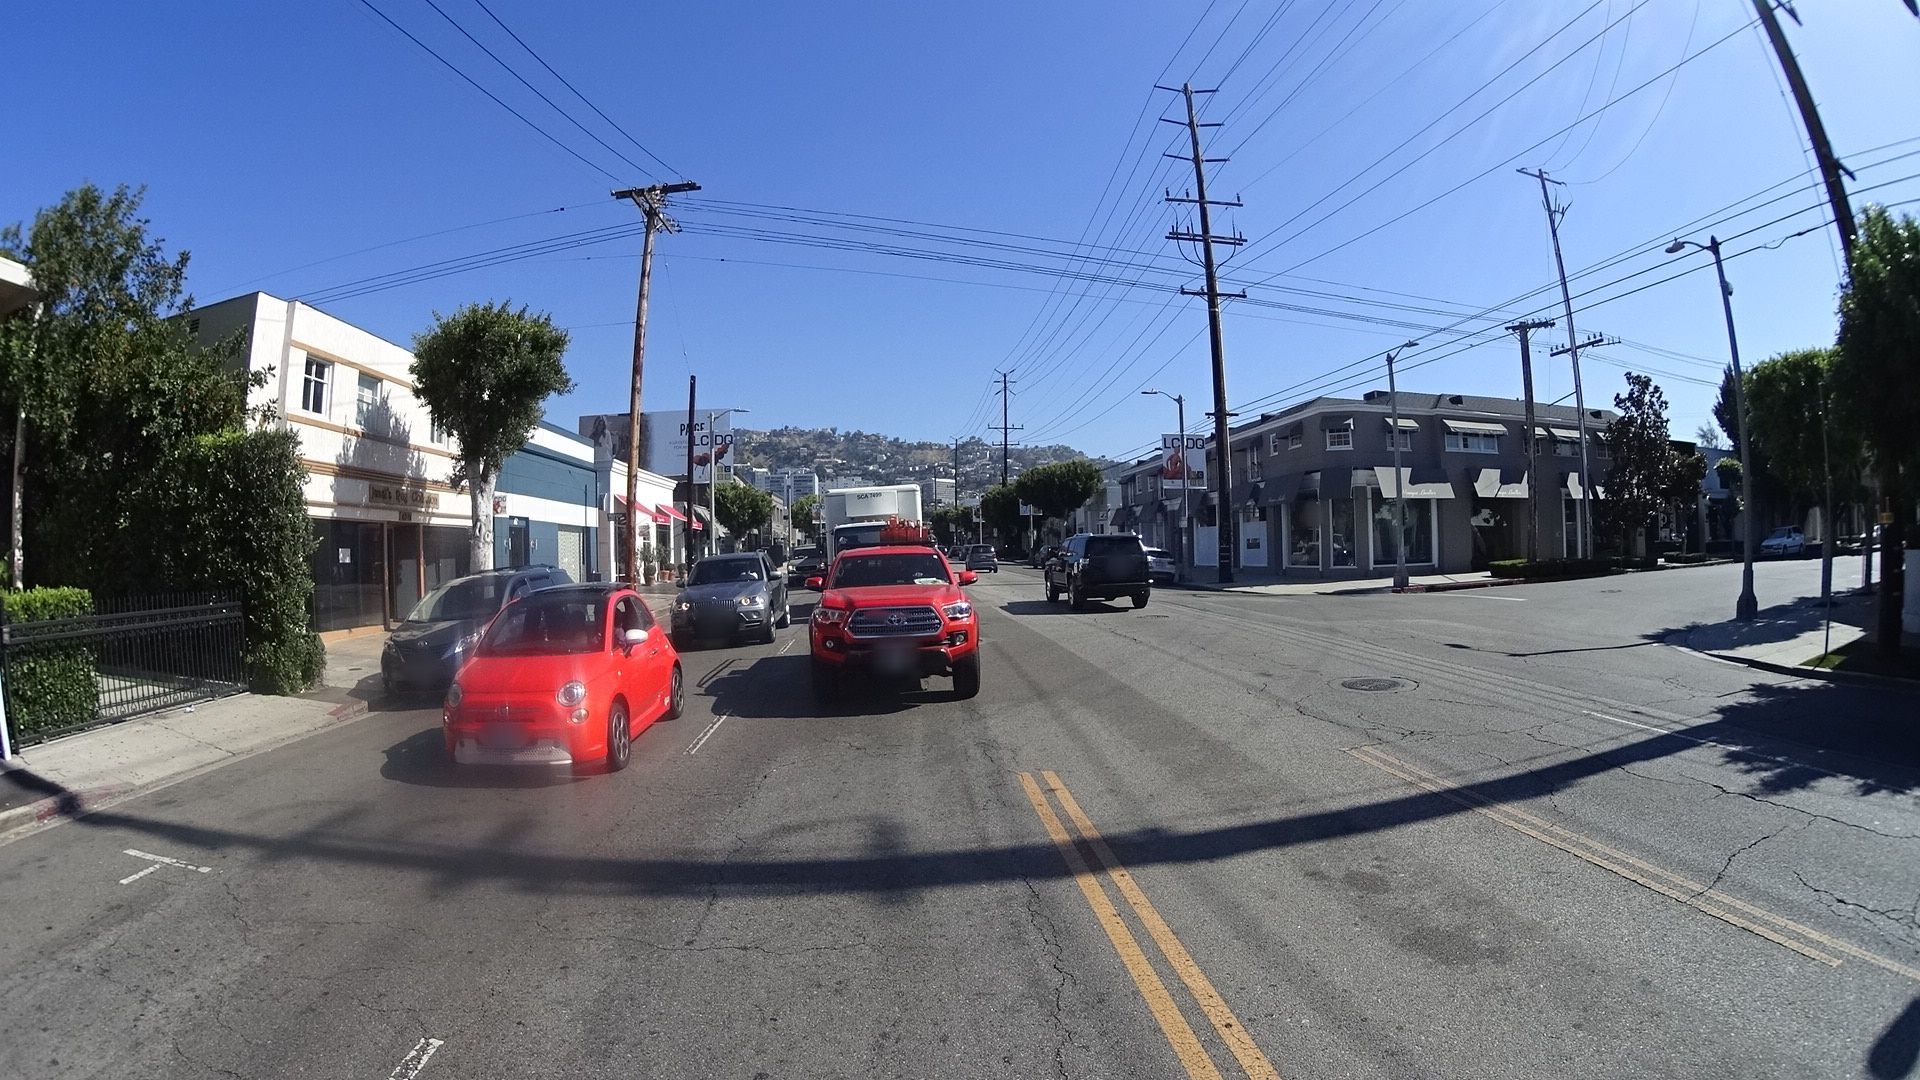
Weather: clear
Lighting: day
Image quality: good
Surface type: driving surface
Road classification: primary
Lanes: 4
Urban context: urban centre
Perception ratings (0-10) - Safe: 4.86, Lively: 7.53, Beautiful: 3.44, Boring: 1.12, Depressing: 1.45, Wealthy: 3.56